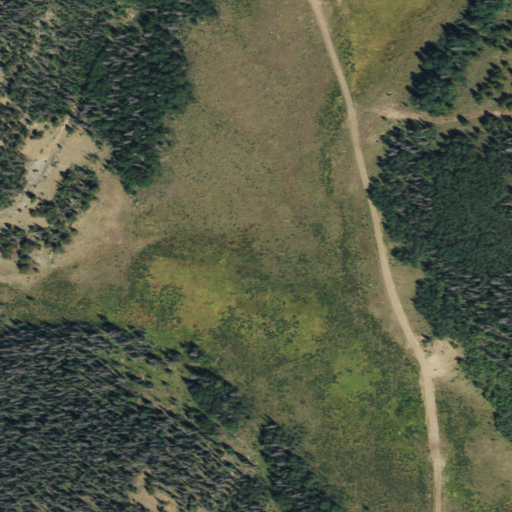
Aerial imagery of plain(s) in Colorado named Horsefly Park containing shrub, evergreen forest, deciduous forest, woody wetlands, herbaceous wetlands, and grassland